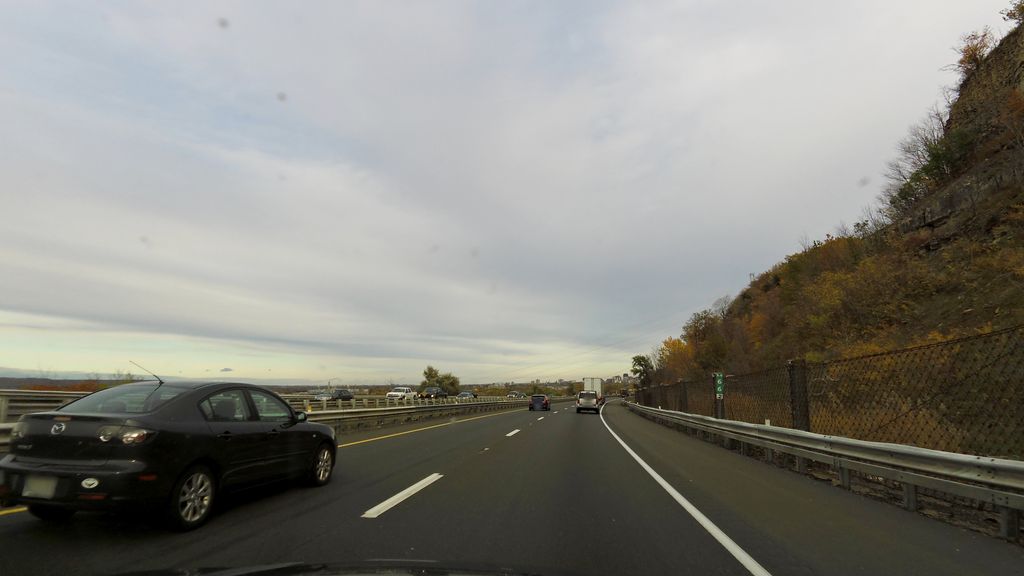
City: hamilton